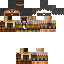
A male human skin with dark skin, wearing brown long hair dressed in a blue hoodie and brown pants, featuring a closed mouth.